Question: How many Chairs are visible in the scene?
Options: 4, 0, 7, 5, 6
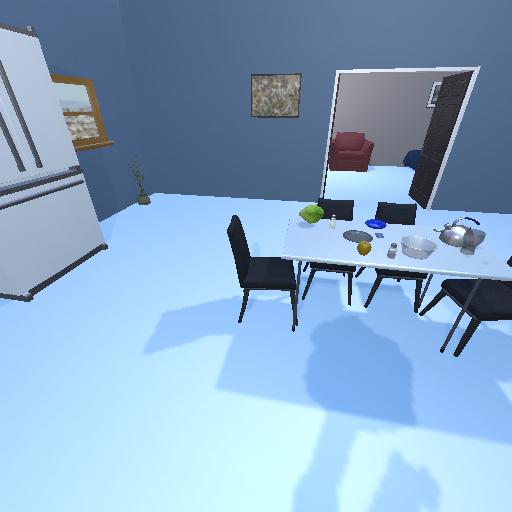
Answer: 4